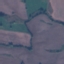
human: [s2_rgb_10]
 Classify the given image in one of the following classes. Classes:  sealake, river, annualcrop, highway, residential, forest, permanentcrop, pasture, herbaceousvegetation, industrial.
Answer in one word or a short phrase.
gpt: Pasture